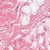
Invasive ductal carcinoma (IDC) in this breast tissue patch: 0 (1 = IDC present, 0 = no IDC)